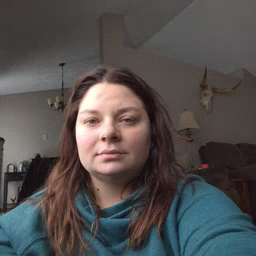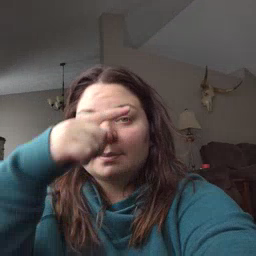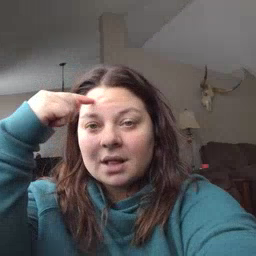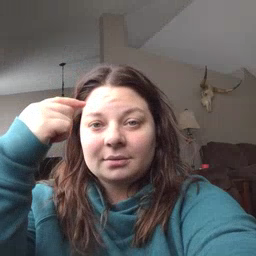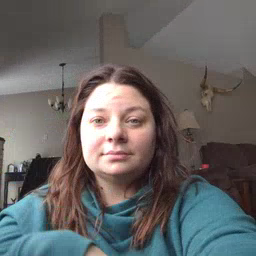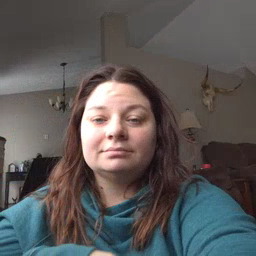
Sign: black